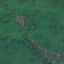
Label: Forest